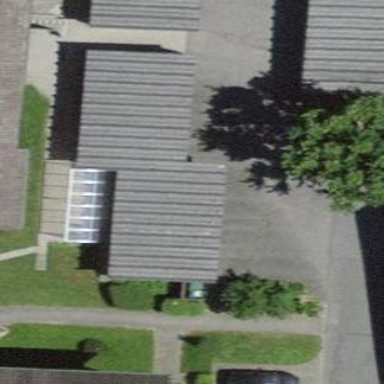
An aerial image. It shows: Group of garages.